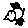
Label: bird